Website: apple
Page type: customer-info-address
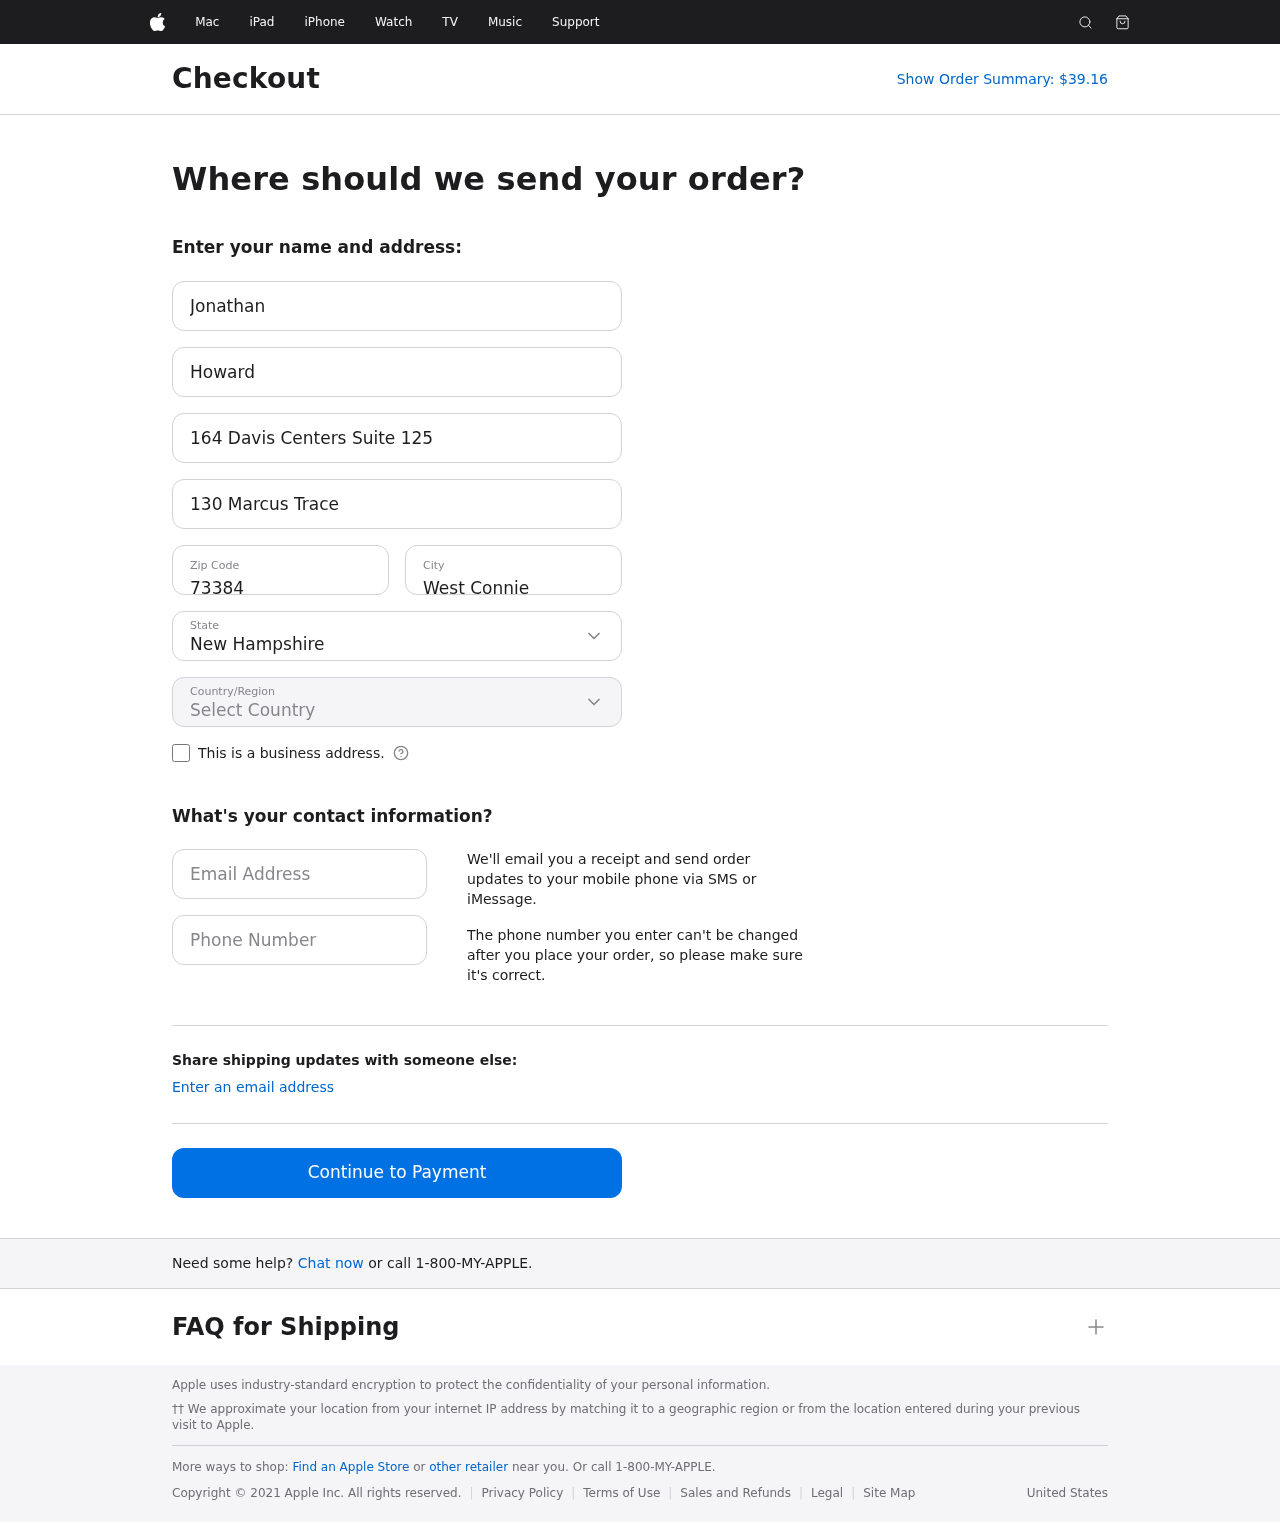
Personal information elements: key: PII_CITY
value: West Connie
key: PII_COUNTRY
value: United States
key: PII_EMAIL
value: jhoward@hotmail.com
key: PII_FIRSTNAME
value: Jonathan
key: PII_LASTNAME
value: Howard
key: PII_PHONE
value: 4742650324
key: PII_POSTCODE
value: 73384
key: PII_STATE
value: New Hampshire
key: PII_STREET
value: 164 Davis Centers Suite 125
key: PII_STREET2
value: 130 Marcus Trace
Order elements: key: ORDER_TOTAL
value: Show Order Summary: $39.16